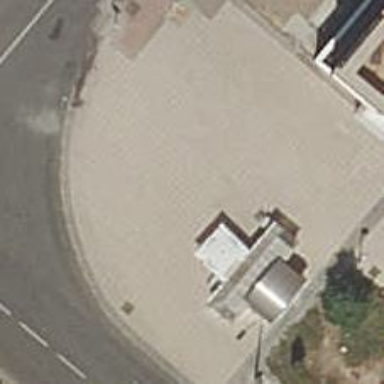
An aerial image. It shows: Kiosk.